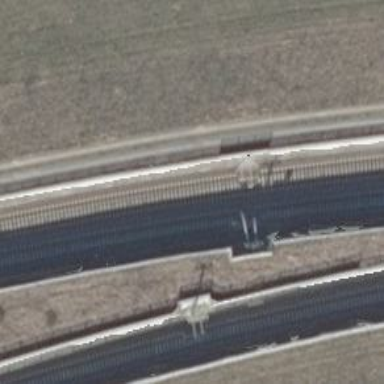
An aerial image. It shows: Railway track with contact lines for electrification.